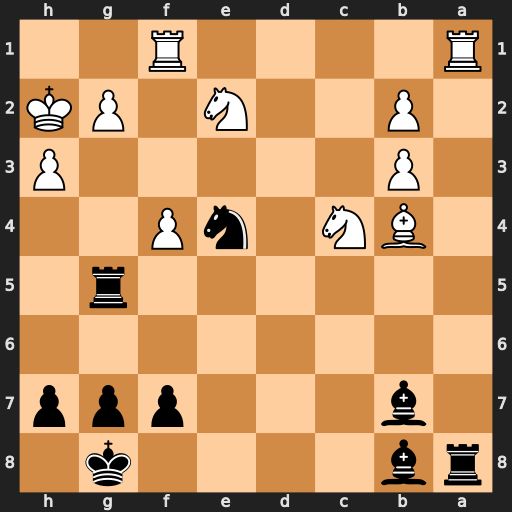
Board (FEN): rb4k1/1b3ppp/8/6r1/1BN1nP2/1P5P/1P2N1PK/R4R2
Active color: b
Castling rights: -
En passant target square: -
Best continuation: Nd2 Ne3 Nxf1+